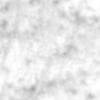
Label: no_change